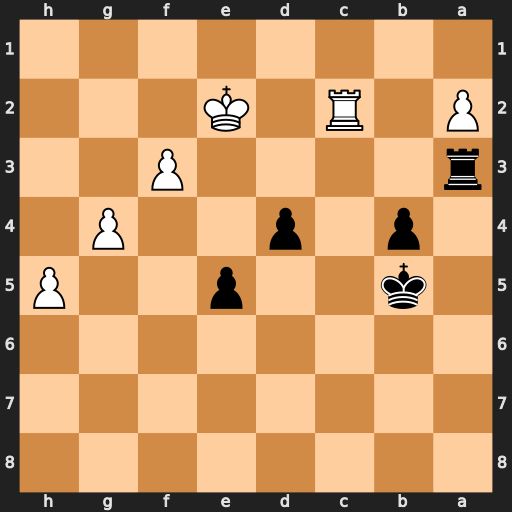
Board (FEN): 8/8/8/1k2p2P/1p1p2P1/r4P2/P1R1K3/8
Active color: b
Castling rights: -
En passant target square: -
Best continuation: d3+ Kd2 dxc2